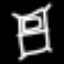
Label: bed